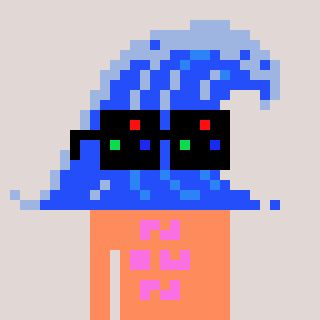
a pixel art character with square black sunglasses, a wave-shaped head and a peachy-colored body on a warm background